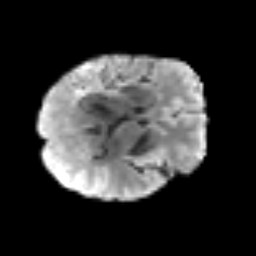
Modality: T2w
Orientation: axial
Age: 62
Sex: female
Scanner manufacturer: siemens
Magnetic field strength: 3 T
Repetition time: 3.2 s
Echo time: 0.081 s